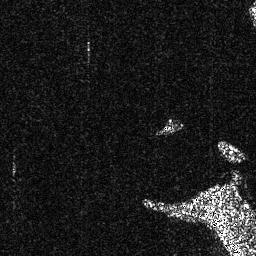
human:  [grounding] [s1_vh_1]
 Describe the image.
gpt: In the satellite image, there is  <ref>1 medium ship </ref> <box>[[83, 54, 95, 63, 0]]</box> located at right.